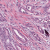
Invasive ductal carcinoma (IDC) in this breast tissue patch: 1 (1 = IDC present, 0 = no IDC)